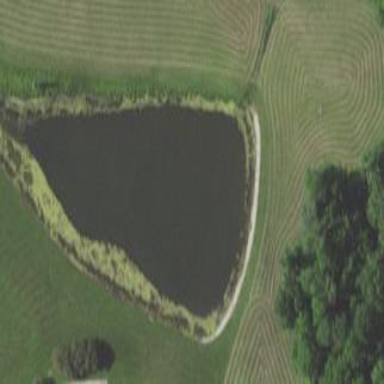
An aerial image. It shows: Pond surrounded by natural water.